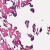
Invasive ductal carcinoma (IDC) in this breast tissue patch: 0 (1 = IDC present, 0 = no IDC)